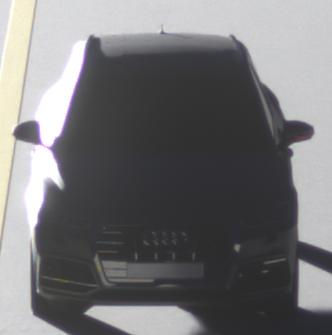
Make: Audi
Model: Q5 45 TFSI
Detailed model: Q5 (FY)
Model produced from: 2019/01
Model produced until: 2019/05
Doors: 5
Color: gray
Road condition: dry road
Daytime: sunrise or sunset
Contrast: high contrast